Interaction volume radius: 10 \u00c5
Interaction volume height: 25 \u00c5
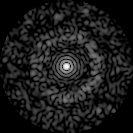
Disorder parameter: 0.8502